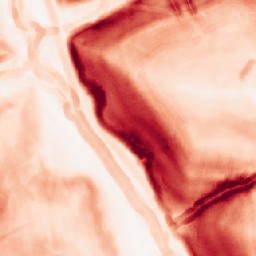
Category: morphological
Decomposition family: morphological_gradient
Decomposition parameters: size: 5
shape: disk
Upsampling method: area
Upsampling parameters: scale: 4
Upsampling scale: 4